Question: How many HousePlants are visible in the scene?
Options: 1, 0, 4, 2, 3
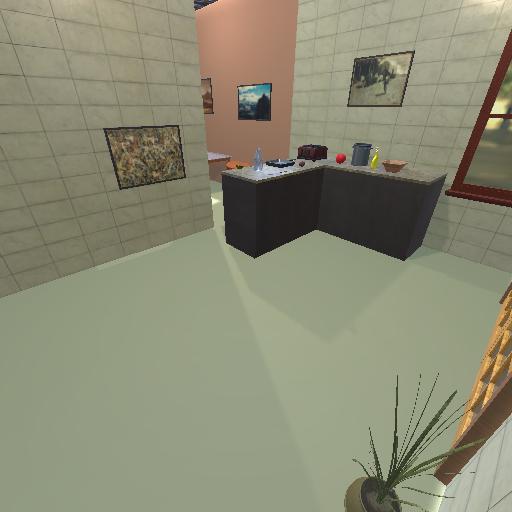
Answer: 1